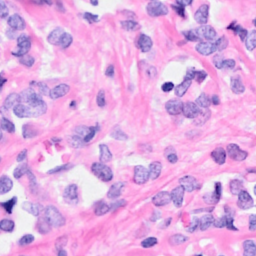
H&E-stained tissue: Breast